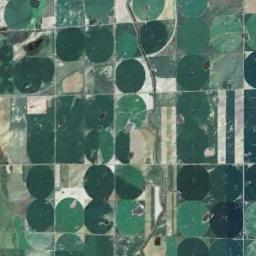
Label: circular_farmland